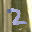
Label: 2